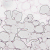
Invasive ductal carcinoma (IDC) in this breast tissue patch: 0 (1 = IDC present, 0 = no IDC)